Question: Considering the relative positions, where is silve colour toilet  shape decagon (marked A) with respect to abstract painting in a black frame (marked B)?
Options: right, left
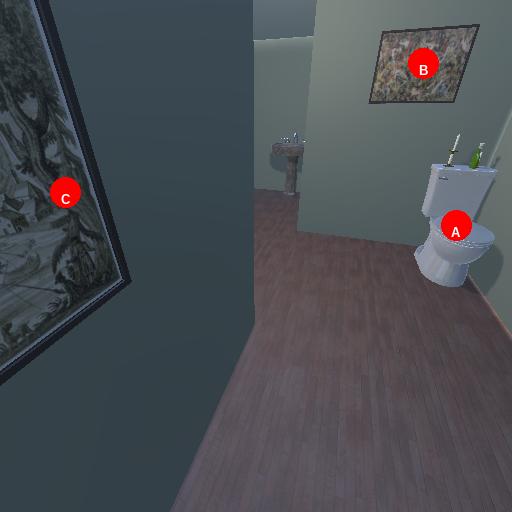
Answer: right